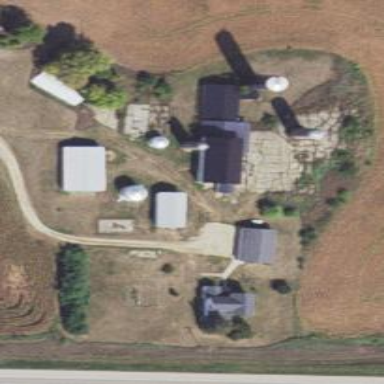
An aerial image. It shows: Silo.